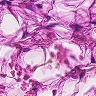
Metastatic tissue present: no